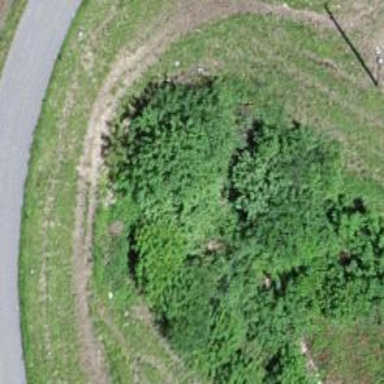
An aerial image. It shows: Culvert tunnel.